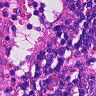
Metastatic tissue present: no